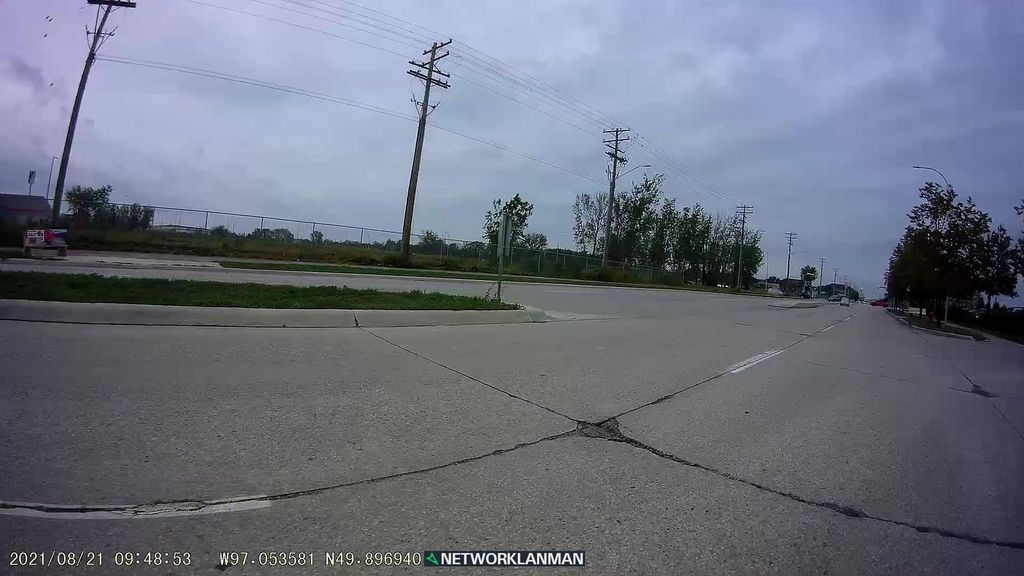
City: winnipeg